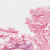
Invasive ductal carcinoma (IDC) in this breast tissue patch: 0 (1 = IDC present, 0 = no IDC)